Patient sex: F
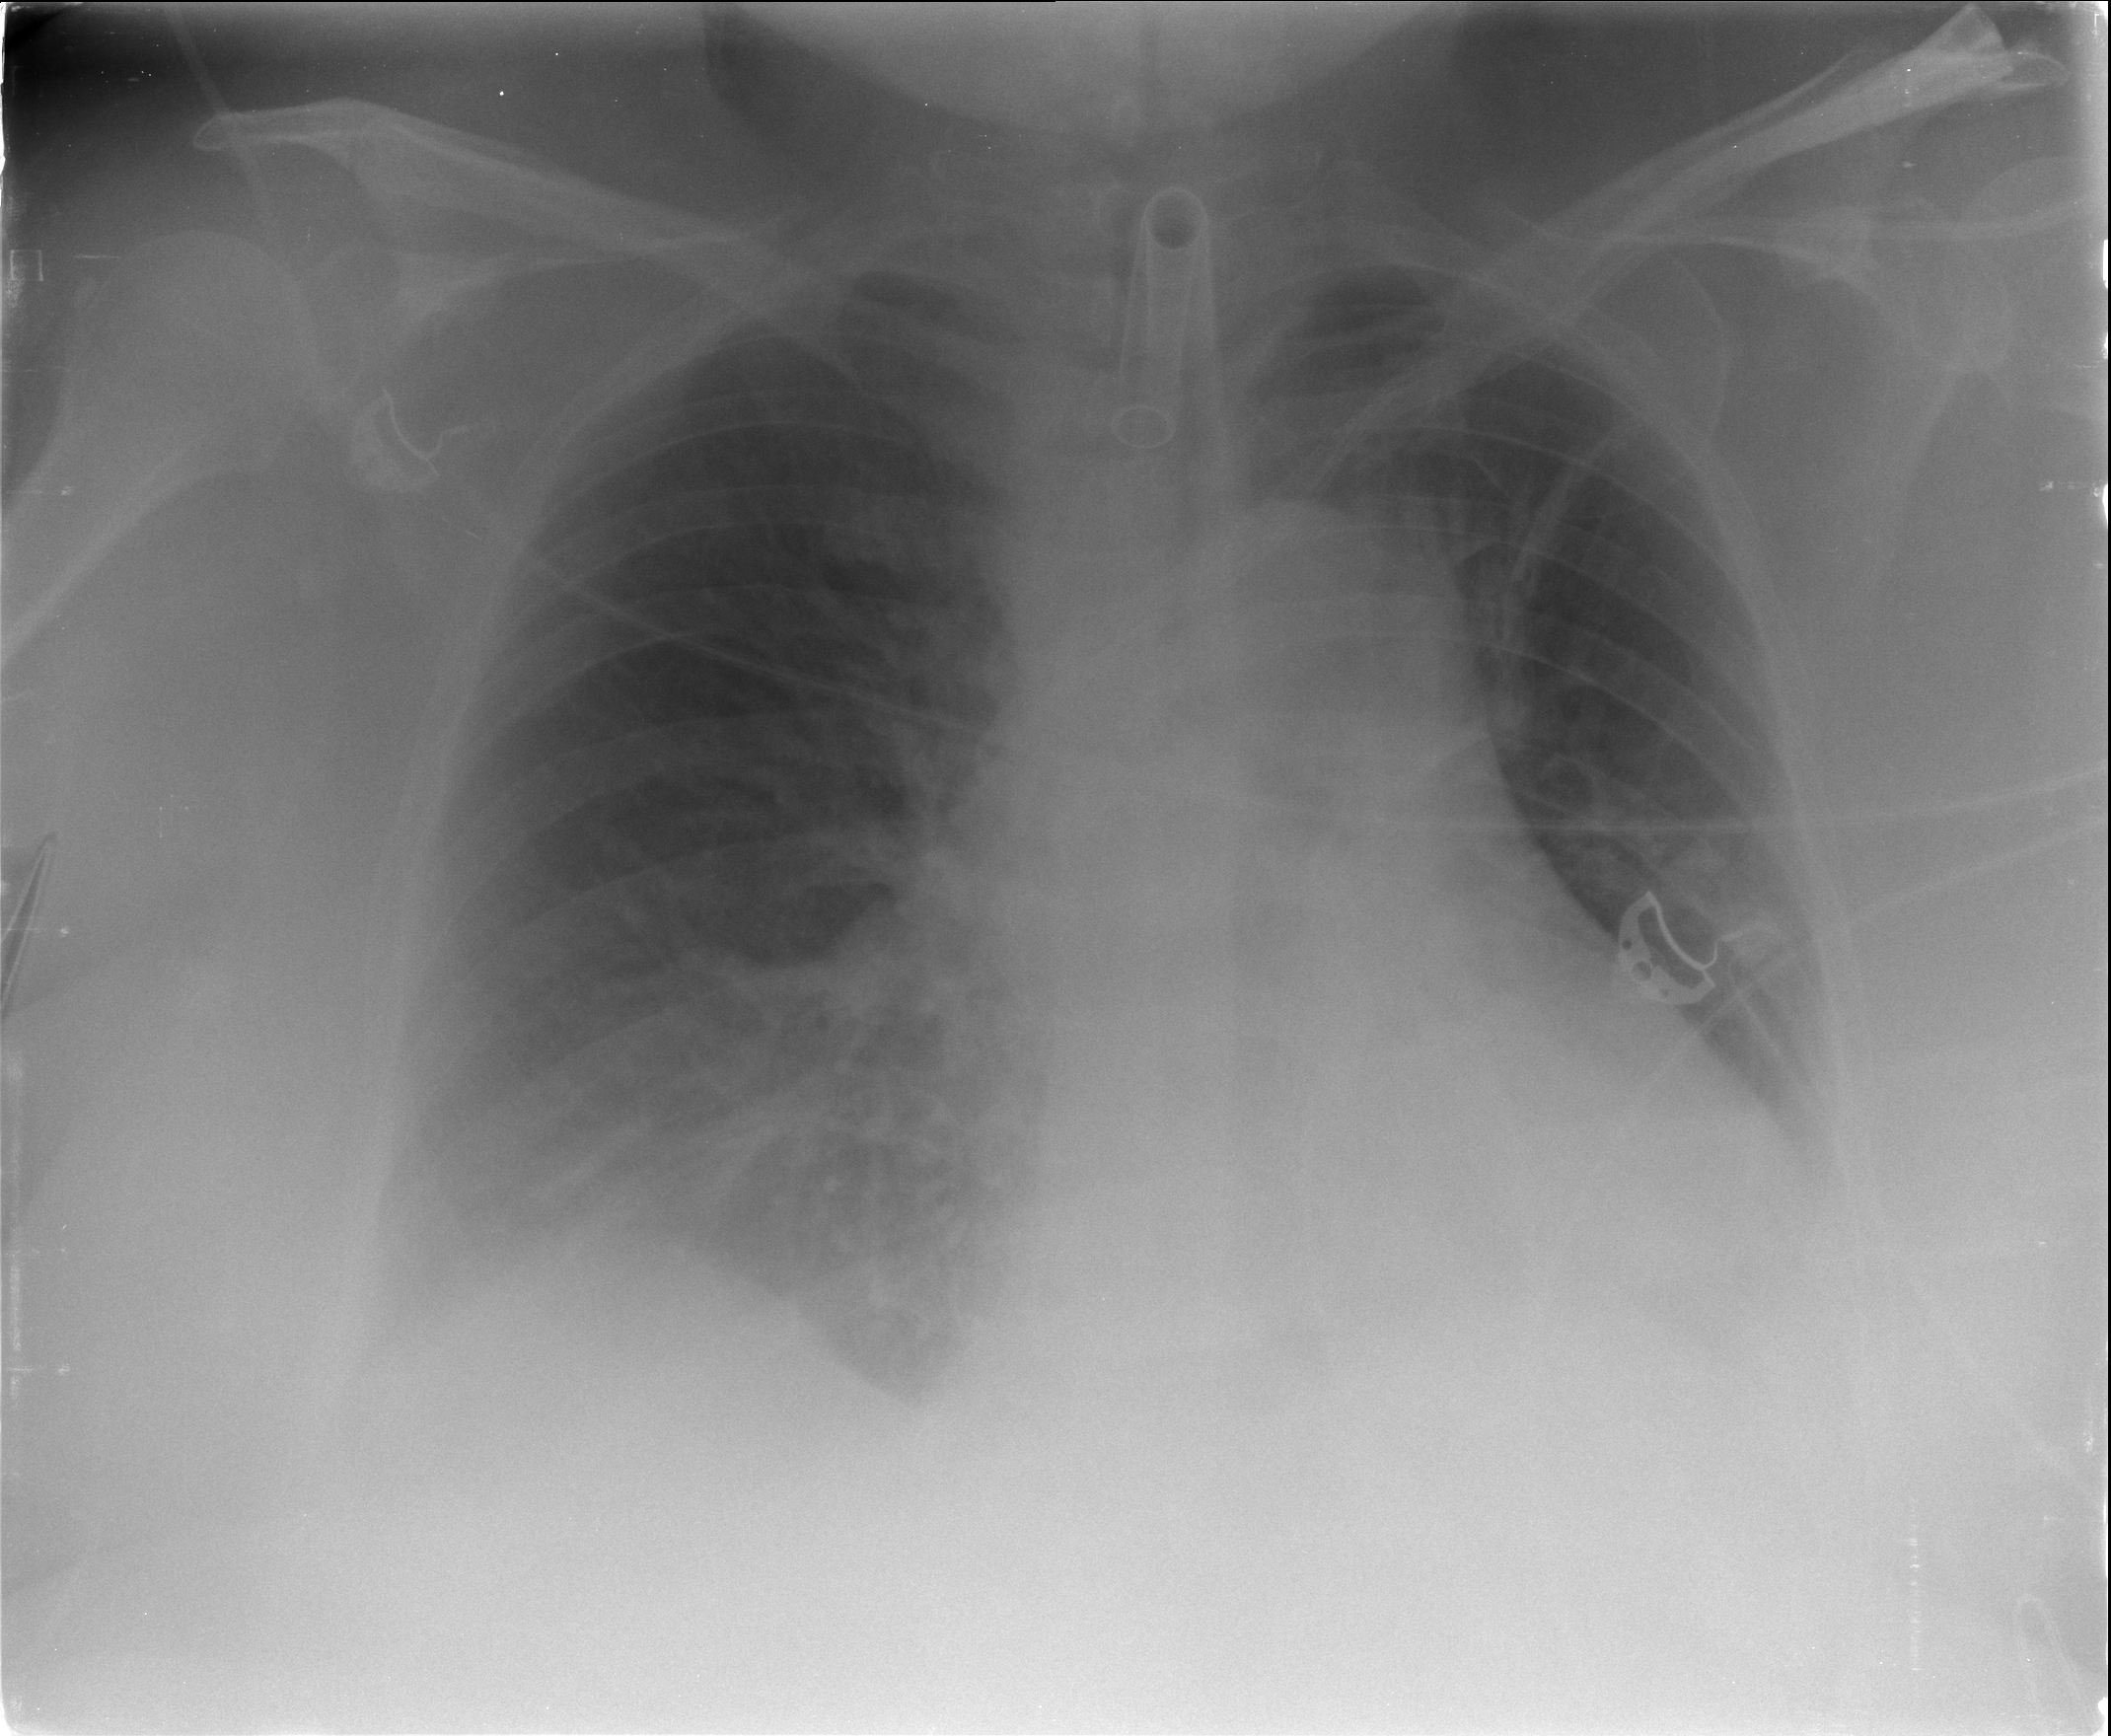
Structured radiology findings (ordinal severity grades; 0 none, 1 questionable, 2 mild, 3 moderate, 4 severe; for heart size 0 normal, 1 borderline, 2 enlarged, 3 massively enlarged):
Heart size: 2
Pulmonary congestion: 2
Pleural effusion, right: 0
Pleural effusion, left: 2
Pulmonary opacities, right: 0
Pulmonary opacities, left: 0
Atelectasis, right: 0
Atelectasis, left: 2